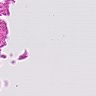
Metastatic tissue present: no